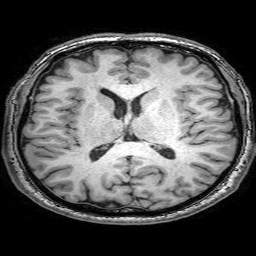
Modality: T1w
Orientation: coronal
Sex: male
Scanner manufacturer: philips
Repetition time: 0.008365 s
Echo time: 0.0039 s